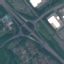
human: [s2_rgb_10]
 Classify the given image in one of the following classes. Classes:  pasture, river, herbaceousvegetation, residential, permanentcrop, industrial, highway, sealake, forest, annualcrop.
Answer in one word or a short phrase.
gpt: Highway